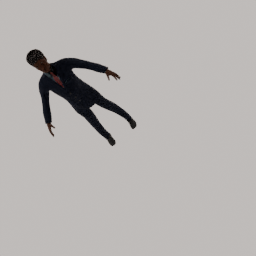
Label: people